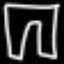
Label: pants